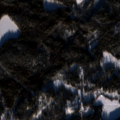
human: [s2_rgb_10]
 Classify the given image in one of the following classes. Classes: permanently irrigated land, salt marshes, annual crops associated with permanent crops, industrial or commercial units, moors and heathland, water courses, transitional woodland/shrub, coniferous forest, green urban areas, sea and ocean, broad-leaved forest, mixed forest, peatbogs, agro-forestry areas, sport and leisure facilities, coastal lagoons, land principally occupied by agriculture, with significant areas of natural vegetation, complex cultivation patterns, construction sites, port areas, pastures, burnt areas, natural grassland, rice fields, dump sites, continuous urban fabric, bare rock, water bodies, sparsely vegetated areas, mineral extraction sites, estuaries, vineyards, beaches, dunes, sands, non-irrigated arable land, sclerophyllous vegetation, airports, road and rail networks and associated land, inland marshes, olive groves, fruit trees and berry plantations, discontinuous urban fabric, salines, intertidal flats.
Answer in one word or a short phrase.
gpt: coniferous forest, mixed forest, transitional woodland/shrub